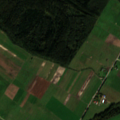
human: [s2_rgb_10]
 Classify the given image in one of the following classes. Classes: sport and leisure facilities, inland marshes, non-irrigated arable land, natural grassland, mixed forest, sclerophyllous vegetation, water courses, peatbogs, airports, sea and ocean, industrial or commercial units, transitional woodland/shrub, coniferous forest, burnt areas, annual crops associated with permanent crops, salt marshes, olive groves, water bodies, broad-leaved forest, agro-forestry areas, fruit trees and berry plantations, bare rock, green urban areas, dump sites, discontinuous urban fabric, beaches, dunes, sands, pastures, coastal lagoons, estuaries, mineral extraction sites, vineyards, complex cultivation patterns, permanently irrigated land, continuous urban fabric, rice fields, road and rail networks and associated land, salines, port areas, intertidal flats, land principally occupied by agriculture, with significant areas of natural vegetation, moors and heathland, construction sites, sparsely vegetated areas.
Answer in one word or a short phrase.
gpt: discontinuous urban fabric, non-irrigated arable land, coniferous forest, mixed forest, transitional woodland/shrub